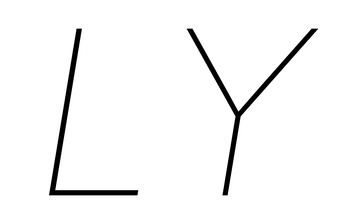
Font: Inter-Italic_Thin_Italic